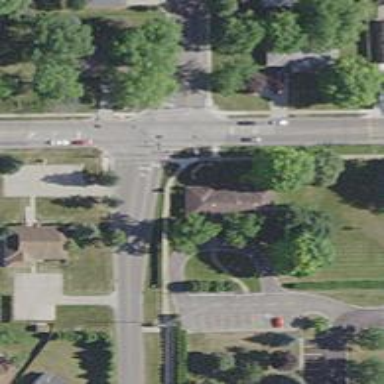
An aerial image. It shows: Marked crossing on footway.